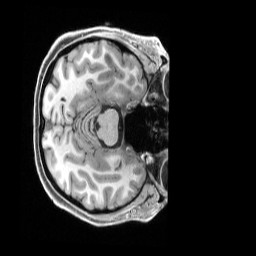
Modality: T1w
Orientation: axial
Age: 32
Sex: female
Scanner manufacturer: siemens
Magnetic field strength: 3 T
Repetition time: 2.5 s
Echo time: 0.00296 s